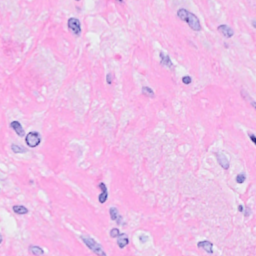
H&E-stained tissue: Breast